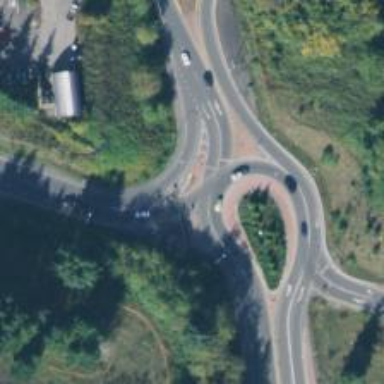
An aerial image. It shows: Secondary road around roundabout.